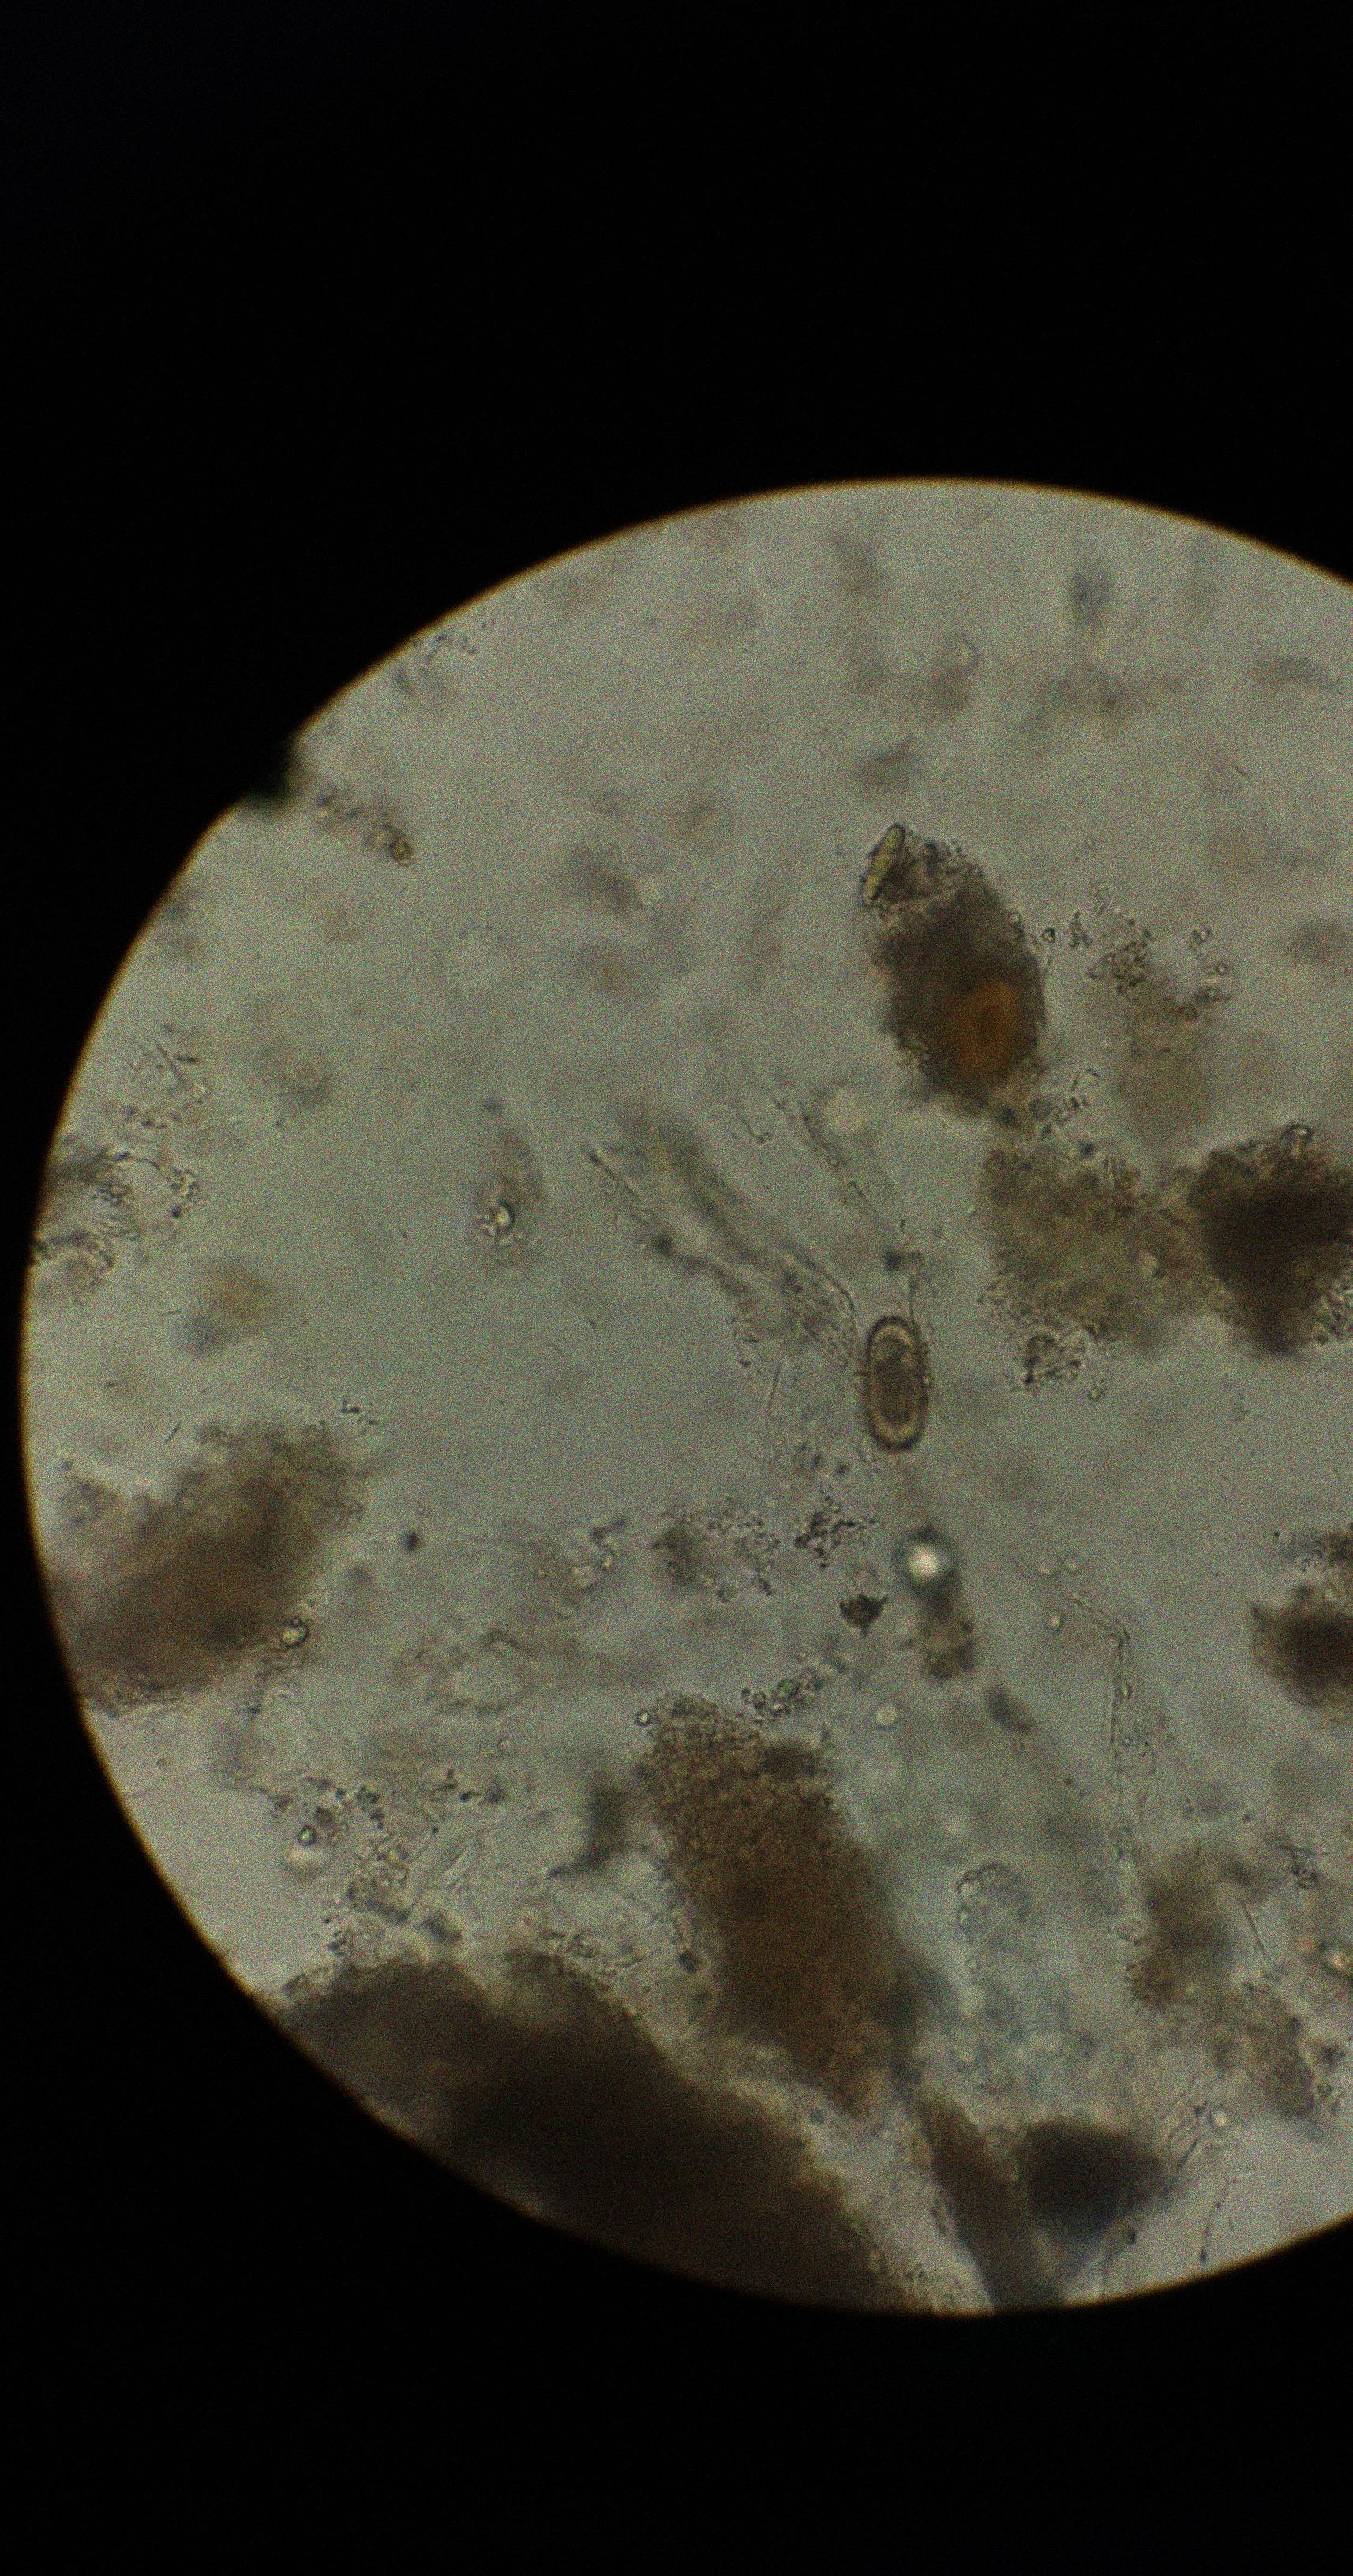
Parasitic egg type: Capillaria philippinensis